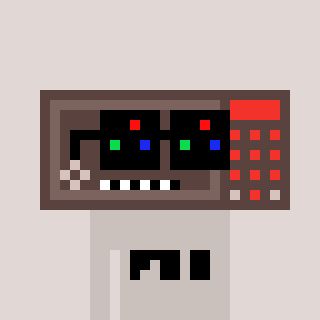
a pixel art character with square black sunglasses, a wallsafe-shaped head and a foggrey-colored body on a warm background